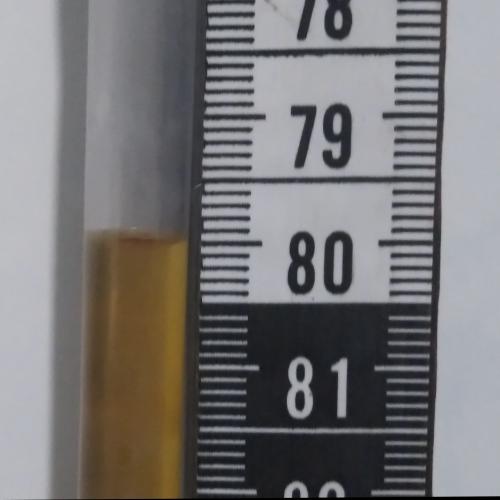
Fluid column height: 80.0 cm